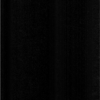
Label: dusty